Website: crate-barrel
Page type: gifting
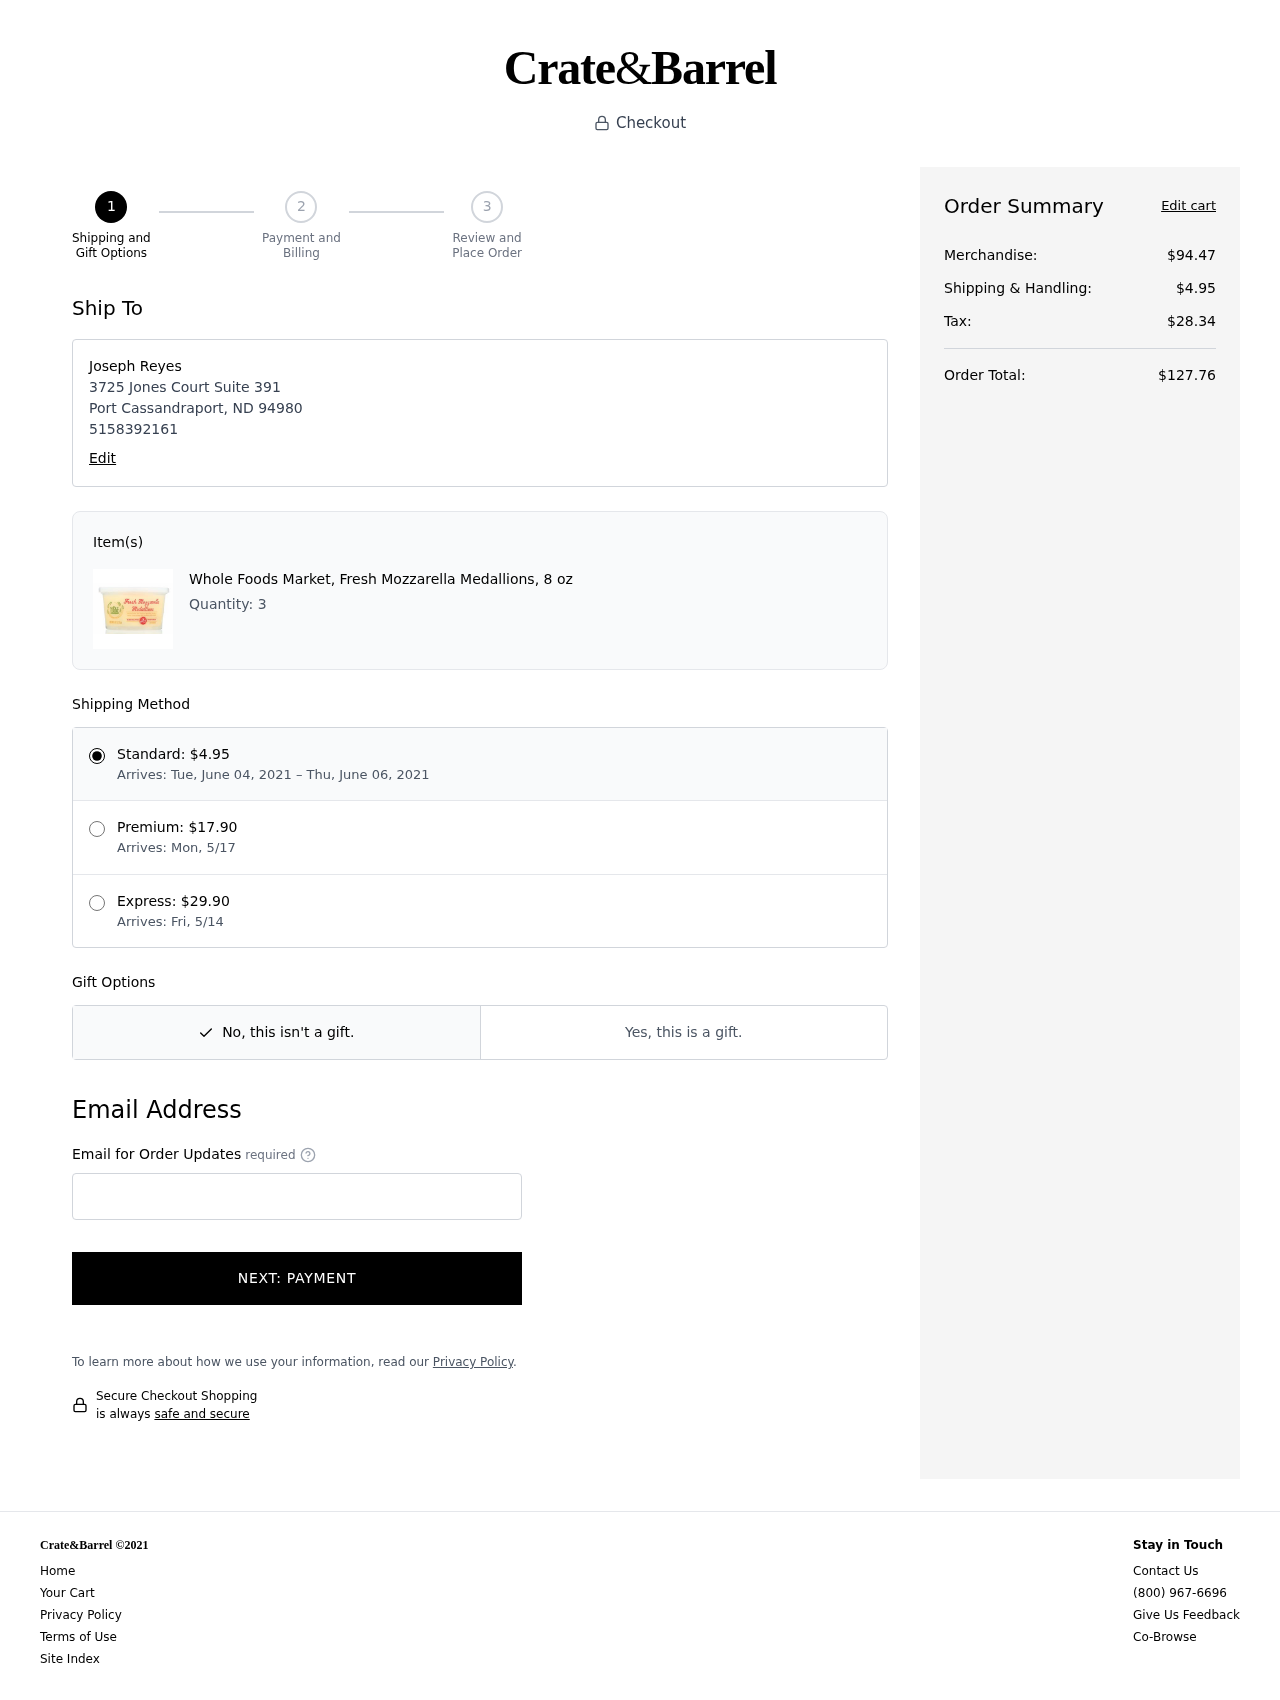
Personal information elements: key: PII_CITY
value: Port Cassandraport
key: PII_FULLNAME
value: Joseph Reyes
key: PII_PHONE
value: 5158392161
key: PII_POSTCODE
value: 94980
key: PII_STATE_ABBR
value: ND
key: PII_STREET
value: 3725 Jones Court Suite 391
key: PII_EMAIL
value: jreyes@hotmail.com
Product elements: key: PRODUCT1_NAME
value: Whole Foods Market, Fresh Mozzarella Medallions, 8 oz
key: PRODUCT1_QUANTITY
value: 3
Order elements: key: ORDER_SHIPPING_DATE
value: June 04, 2021
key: ORDER_DELIVERY_DATE
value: June 06, 2021
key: ORDER_SUBTOTAL
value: $94.47
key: ORDER_SHIPPING_COST
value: $4.95
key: ORDER_TAX
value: $28.34
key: ORDER_TOTAL
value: $127.76